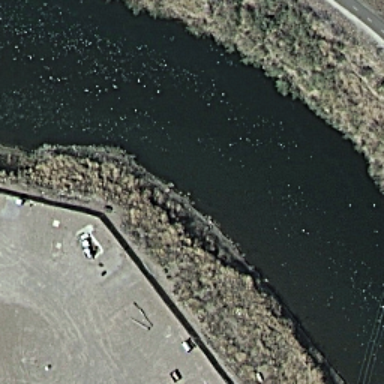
It is a river with black water go through an abandoned land .